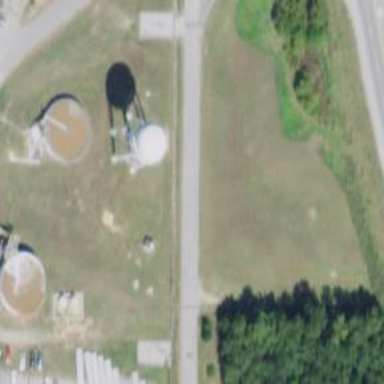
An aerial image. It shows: Water tower that is man-made.